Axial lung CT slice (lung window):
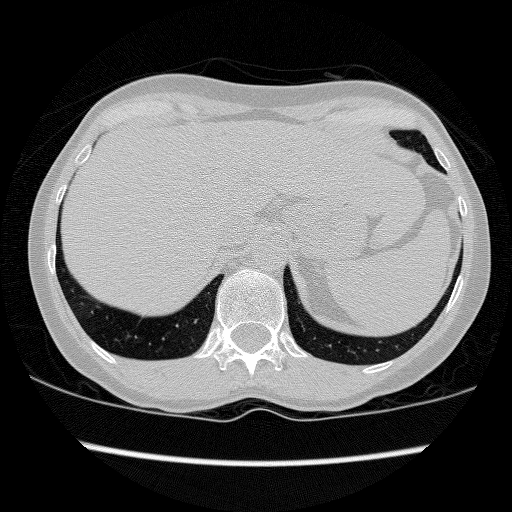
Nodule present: no